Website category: phone
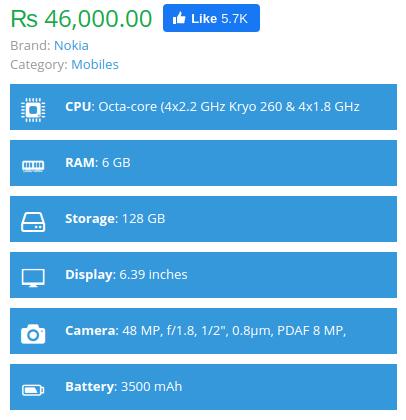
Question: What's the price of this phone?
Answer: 46,000.00

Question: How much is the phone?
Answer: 46,000.00

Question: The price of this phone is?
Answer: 46,000.00

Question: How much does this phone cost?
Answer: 46,000.00

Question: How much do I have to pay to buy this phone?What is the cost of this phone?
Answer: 46,000.00

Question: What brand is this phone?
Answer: Nokia

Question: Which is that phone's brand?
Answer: Nokia

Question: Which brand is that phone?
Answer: Nokia

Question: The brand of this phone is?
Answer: Nokia

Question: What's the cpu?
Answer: Octa-core (4x2.2 GHz Kryo 260 & 4x1.8 GHz Kryo 260)

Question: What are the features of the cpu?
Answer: Octa-core (4x2.2 GHz Kryo 260 & 4x1.8 GHz Kryo 260)

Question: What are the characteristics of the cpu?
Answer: Octa-core (4x2.2 GHz Kryo 260 & 4x1.8 GHz Kryo 260)

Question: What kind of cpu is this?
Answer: Octa-core (4x2.2 GHz Kryo 260 & 4x1.8 GHz Kryo 260)

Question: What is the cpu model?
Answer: Octa-core (4x2.2 GHz Kryo 260 & 4x1.8 GHz Kryo 260)

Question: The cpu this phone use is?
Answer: Octa-core (4x2.2 GHz Kryo 260 & 4x1.8 GHz Kryo 260)

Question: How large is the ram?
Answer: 6 GB

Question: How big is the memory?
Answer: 6 GB

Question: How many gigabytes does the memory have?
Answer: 6 GB

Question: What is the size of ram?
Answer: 6 GB

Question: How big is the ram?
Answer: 6 GB

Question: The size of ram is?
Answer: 6 GB

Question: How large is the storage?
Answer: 128 GB

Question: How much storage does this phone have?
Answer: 128 GB

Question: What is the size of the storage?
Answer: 128 GB

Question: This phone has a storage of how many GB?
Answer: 128 GB

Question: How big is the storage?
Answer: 128 GB

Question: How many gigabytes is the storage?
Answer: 128 GB

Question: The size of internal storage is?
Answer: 128 GB

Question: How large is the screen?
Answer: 6.39 inches

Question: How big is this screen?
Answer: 6.39 inches

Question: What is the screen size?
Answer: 6.39 inches

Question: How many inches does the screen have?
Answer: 6.39 inches

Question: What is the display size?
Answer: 6.39 inches

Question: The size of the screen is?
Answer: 6.39 inches

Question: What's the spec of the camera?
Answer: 48 MP, f/1.8, 1/2", 0.8m, PDAF 8 MP, 13mm (ultrawide) 5 MP, f/2.4, depth sensor

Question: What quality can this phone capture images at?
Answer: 48 MP, f/1.8, 1/2", 0.8m, PDAF 8 MP, 13mm (ultrawide) 5 MP, f/2.4, depth sensor

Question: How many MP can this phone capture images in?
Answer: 48 MP, f/1.8, 1/2", 0.8m, PDAF 8 MP, 13mm (ultrawide) 5 MP, f/2.4, depth sensor

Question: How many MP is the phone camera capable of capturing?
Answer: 48 MP, f/1.8, 1/2", 0.8m, PDAF 8 MP, 13mm (ultrawide) 5 MP, f/2.4, depth sensor

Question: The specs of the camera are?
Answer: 48 MP, f/1.8, 1/2", 0.8m, PDAF 8 MP, 13mm (ultrawide) 5 MP, f/2.4, depth sensor

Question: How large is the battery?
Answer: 3500 mAh

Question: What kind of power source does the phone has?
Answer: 3500 mAh

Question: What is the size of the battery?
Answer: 3500 mAh

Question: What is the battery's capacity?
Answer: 3500 mAh

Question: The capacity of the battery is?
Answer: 3500 mAh